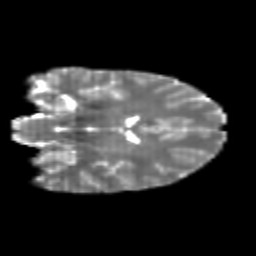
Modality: T2w
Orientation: coronal
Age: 20
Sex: female
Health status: healthy
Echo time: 0.074 s